Interaction volume radius: 5 \u00c5
Interaction volume height: 15 \u00c5
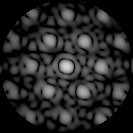
Disorder parameter: 0.239